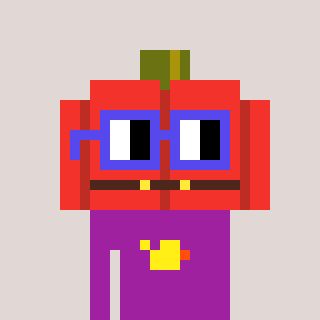
a pixel art character with square blue glasses, a pumpkin-shaped head and a magenta-colored body on a warm background